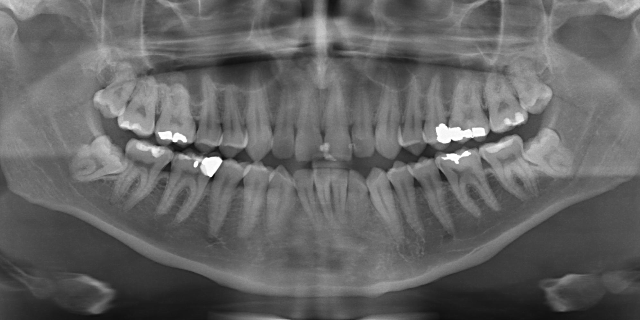
adult